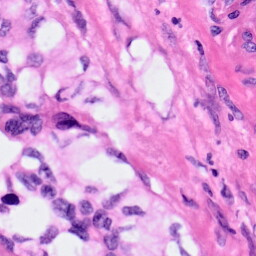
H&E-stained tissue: Pancreatic